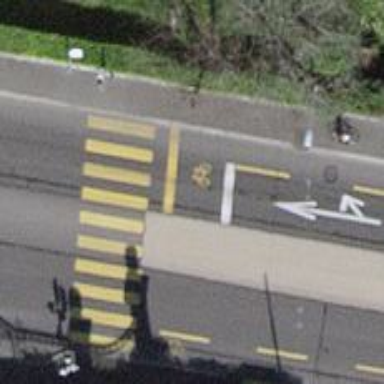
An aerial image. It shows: Asphalt road with primary designation. There is designated lane for cycling and trolley wires are present.